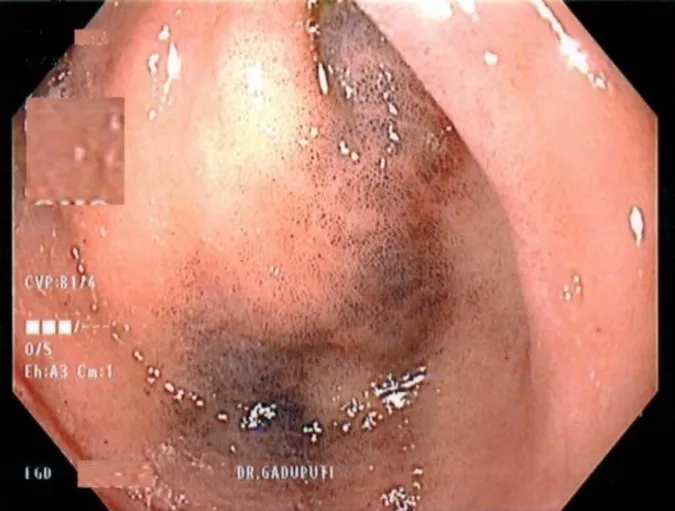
Endoscopy showing mucosal changes in the stomach (antrum) that resembled melanosis gastri.
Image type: endoscopy (gi_endoscopy)